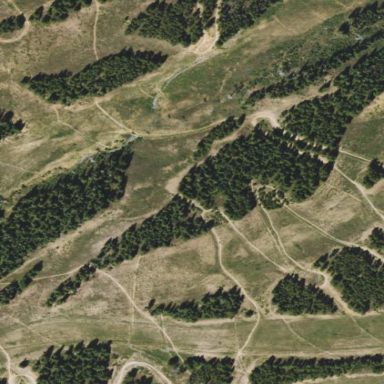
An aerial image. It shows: Woodland with evergreen needle-leaved trees.